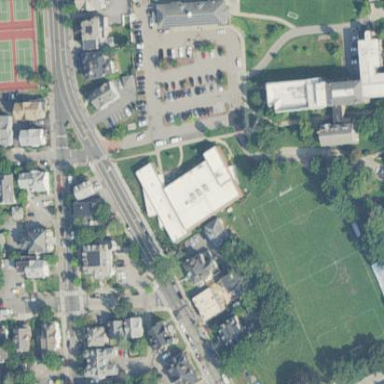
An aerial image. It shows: School building.